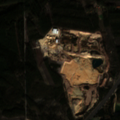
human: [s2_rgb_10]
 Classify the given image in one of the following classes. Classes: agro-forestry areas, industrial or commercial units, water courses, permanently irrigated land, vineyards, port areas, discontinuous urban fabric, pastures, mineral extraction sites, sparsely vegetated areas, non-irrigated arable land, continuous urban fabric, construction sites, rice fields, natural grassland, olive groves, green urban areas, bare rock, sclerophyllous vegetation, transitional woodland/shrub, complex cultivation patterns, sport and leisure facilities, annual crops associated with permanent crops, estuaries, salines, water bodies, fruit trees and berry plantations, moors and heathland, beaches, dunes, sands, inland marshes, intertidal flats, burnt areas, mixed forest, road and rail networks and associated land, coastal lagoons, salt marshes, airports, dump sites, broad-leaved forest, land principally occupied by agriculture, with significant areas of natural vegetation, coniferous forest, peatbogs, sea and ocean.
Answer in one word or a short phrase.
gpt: road and rail networks and associated land, mineral extraction sites, coniferous forest, transitional woodland/shrub